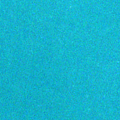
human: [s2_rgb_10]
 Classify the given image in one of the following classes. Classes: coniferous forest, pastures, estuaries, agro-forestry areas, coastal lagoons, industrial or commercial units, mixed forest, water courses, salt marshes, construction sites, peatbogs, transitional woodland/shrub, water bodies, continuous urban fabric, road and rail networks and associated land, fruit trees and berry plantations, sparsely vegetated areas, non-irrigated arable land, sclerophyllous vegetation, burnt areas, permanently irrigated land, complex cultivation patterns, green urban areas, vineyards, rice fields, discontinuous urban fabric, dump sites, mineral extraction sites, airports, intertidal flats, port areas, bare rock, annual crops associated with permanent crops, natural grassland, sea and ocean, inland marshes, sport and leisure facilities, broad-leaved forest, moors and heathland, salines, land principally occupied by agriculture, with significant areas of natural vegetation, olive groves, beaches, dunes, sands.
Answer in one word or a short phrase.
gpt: sea and ocean